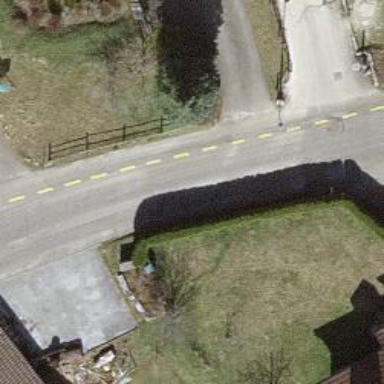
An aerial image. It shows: Hedge acting as barrier.